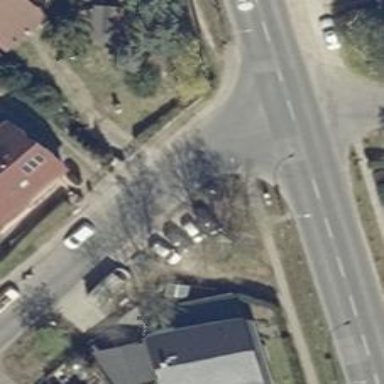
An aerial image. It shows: Unmarked road crossing.